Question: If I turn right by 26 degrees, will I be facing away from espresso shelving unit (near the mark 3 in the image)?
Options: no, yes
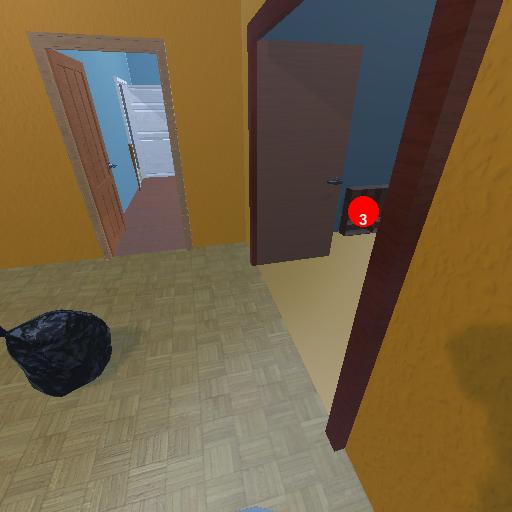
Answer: no